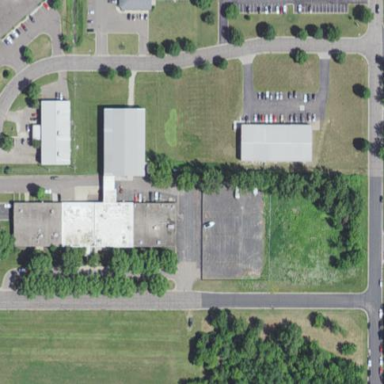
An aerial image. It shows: Industrial building.